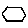
Label: hexagon